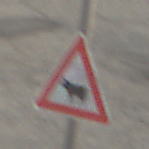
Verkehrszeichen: ViehtriebRechts
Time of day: SunriseSunset
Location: Outdoor (RoadRail)
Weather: PartlyCloudy
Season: NotSpecified
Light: Natural